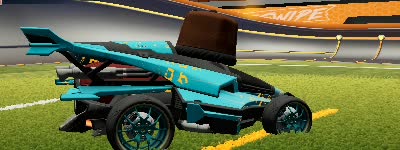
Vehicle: aftershock